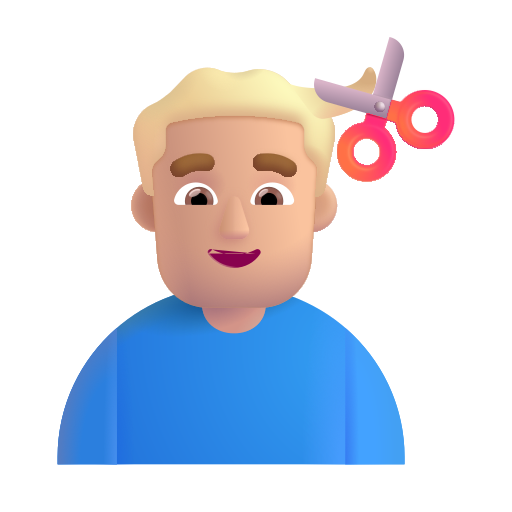
man getting haircut color  light